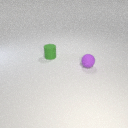
small purple rubber sphere to the right of small green rubber cylinder